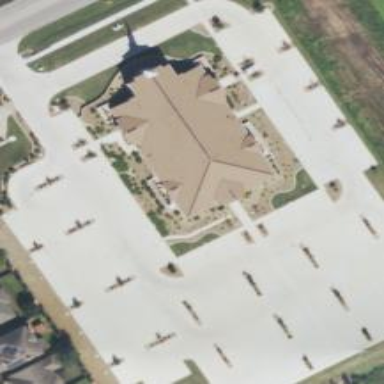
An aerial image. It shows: Beautiful church building.